Question: I'm approximating PI using the series:

The function for the series then looks like this:
'''
(defn- pi-series [k]
(/ (if (even? (inc k)) 1 -1)
(dec (* 2 k))))
'''
And then my series generator looks like *:
'''
(defn pi [n]
(* 4
(loop [k 1
acc 0]
(if (= k (inc n))
acc
(recur (inc k)
(+ acc (double (pi-series k))))))))
'''
Running 'pi' with the value '999,999' produces the following:
'''
(time (pi 999999))
;;=> "Elapsed time: 497.686 msecs"
;;=> 3.1415936535907734
'''
That looks great, but I realize 'pi' could be written more declarative. Here's what I ended up with:
'''
(defn pi-fn [n]
(* 4 (reduce +
(map #(double (pi-series %))
(range 1 (inc n))))))
'''
Which resulted in the following:
'''
(time (pi-fn 999999))
;;=> "Elapsed time: 4431.626 msecs"
;;=> 3.1415936535907734
'''
NOTE: The declarative version took around 4-seconds longer. Why?
Why is the declarative version so much slower? How can I update the declarative version to make it as fast as the imperative version?
---
-
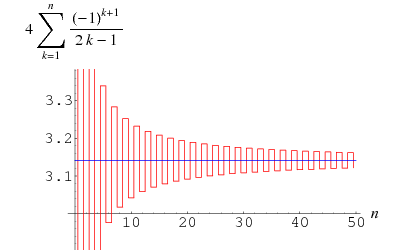
Answer: By the way, you can express an alternating finite sum as a difference of two sums, eliminating the need to adjust each term for sign individually. For example,
'''
(defn alt-sum [f n]
(- (apply + (map f (range 1 (inc n) 2)))
(apply + (map f (range 2 (inc n) 2)))))
(time (* 4 (alt-sum #(/ 1.0 (dec (+ % %))) 999999)))
; "Elapsed time: 195.244047 msecs"
;= 3.141593653590707
'''
On my laptop 'pi' runs at 2500 msec. However, 'pi' and 'pi-fn' (either version) run at approx. the same rate (10x slower than 'alt-sum'). More often than not, 'pi-fn' is than 'pi'. Are you sure you didn't accidentally insert an extra 9 before the second timing? Contra Juan, I do not think you're iterating over the sequence more than once, since the terms are generated lazily.
'''
scratch.core> (time (pi 999999))
"Elapsed time: 2682.86669 msecs"
3.1415936535907734
scratch.core> (time (pi-fn 999999))
"Elapsed time: <PHONE> msecs"
3.1415936535907734
scratch.core> (time (pi-fn-juan 999999))
"Elapsed time: <PHONE> msecs"
3.1415936535907734
scratch.core> (time (* 4 (alt-sum #(/ 1.0 (dec (+ % %))) 999999)))
"Elapsed time: 199.998438 msecs"
3.141593653590707
'''